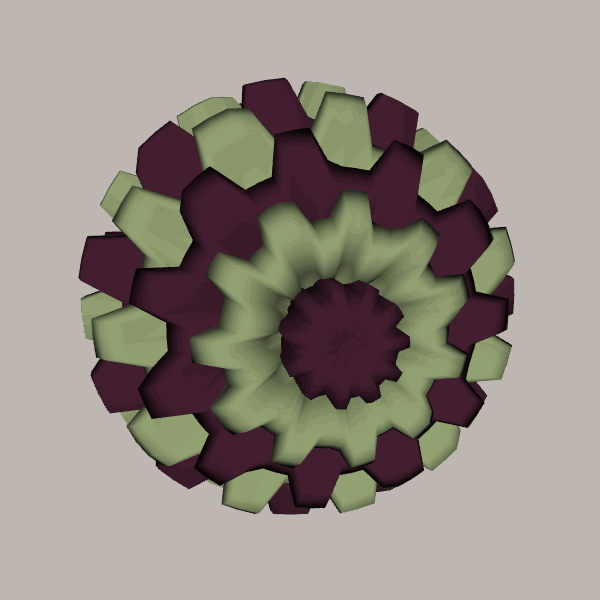
Background: light